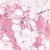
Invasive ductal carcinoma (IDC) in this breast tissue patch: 0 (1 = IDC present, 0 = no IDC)